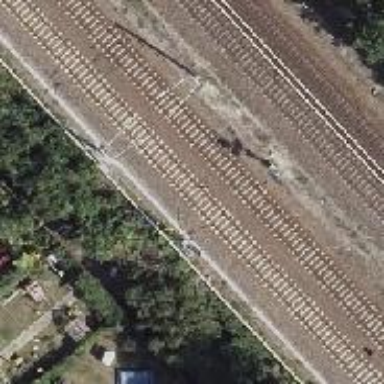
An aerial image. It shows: Railway signal.